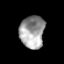
Tissue: prostate
Cell type: T cells
Senescence score: 0.3622
Nuclear area (px): 781
Mean DAPI intensity: 159.428